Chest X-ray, AP view. Patient: 18 years old, sex F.
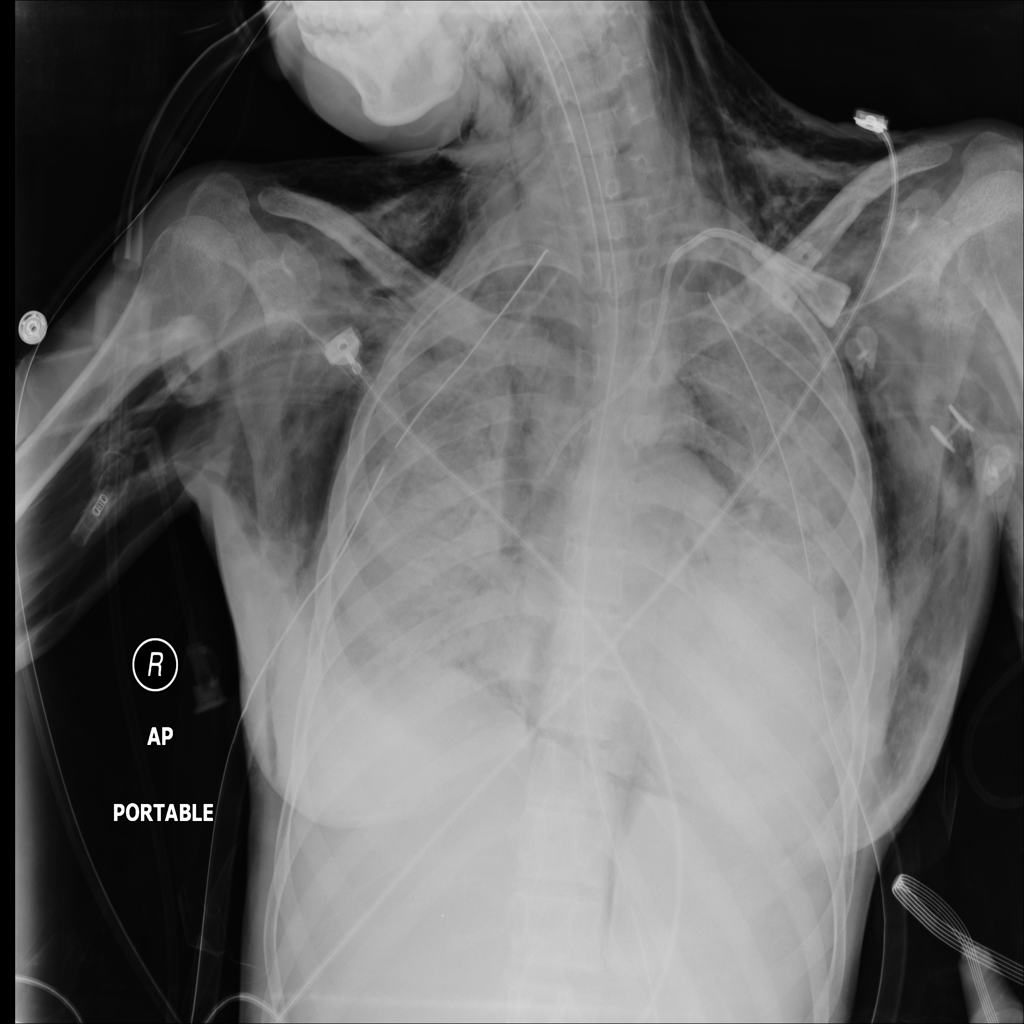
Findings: Emphysema